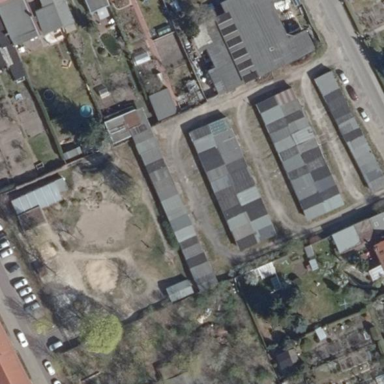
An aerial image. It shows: Group of garages.